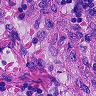
Metastatic tissue present: no